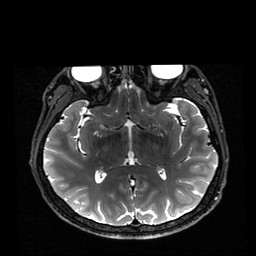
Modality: T2w
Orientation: sagittal